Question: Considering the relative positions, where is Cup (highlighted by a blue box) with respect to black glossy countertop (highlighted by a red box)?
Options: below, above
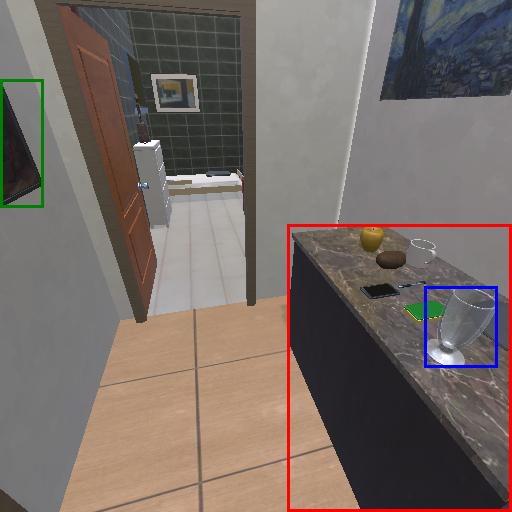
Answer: below